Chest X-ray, PA view. Patient: 32 years old, sex M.
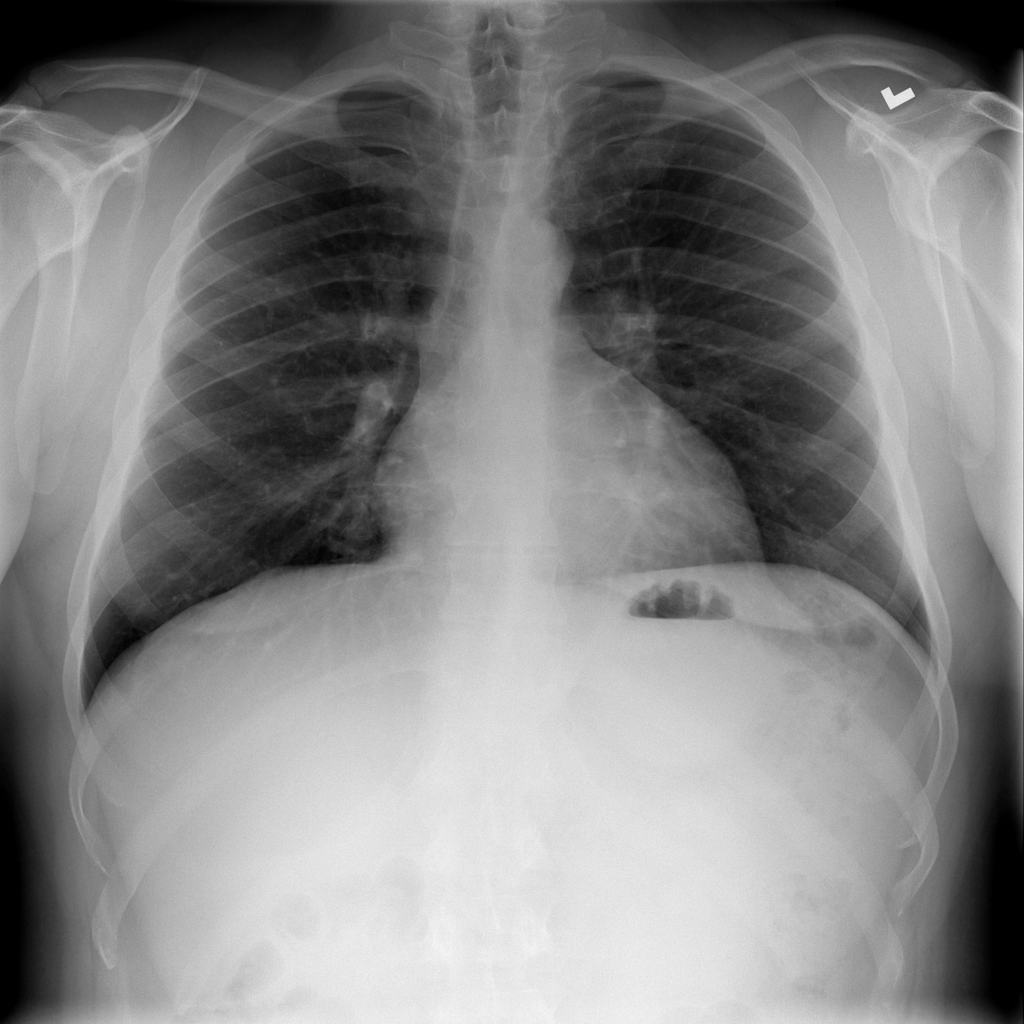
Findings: No Finding